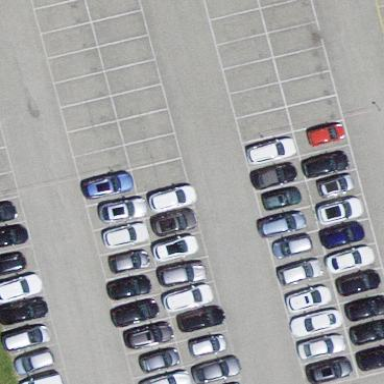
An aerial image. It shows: Parking area with surface.